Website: walmart
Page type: store-pickup
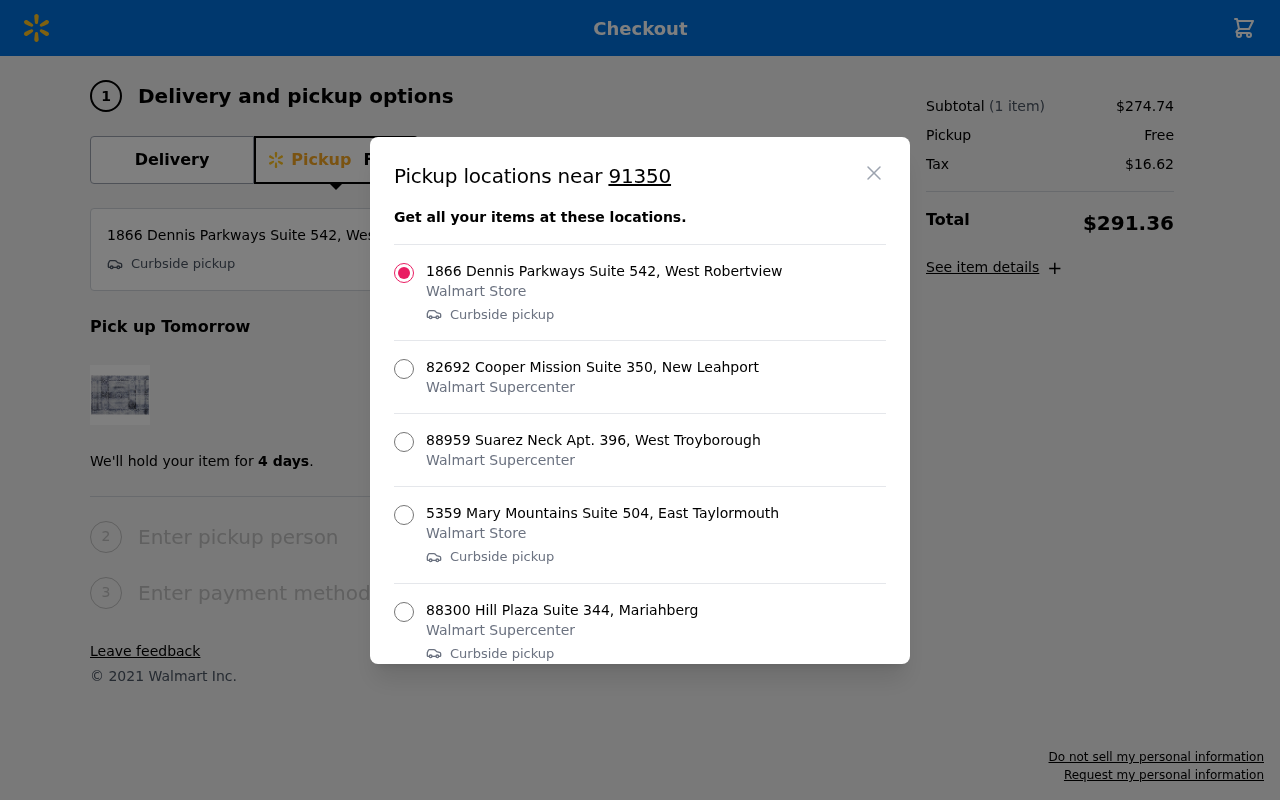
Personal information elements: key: PII_LOCATION1_CITY
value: West Robertview
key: PII_LOCATION1_STREET
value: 1866 Dennis Parkways Suite 542
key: PII_LOCATION2_CITY
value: New Leahport
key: PII_LOCATION2_STREET
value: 82692 Cooper Mission Suite 350
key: PII_LOCATION3_CITY
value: West Troyborough
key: PII_LOCATION3_STREET
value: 88959 Suarez Neck Apt. 396
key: PII_LOCATION4_CITY
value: East Taylormouth
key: PII_LOCATION4_STREET
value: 5359 Mary Mountains Suite 504
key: PII_LOCATION5_CITY
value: Mariahberg
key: PII_LOCATION5_STREET
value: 88300 Hill Plaza Suite 344
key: PII_POSTCODE
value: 91350
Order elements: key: ORDER_NUM_ITEMS
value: (1 item)
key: ORDER_SUBTOTAL
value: $274.74
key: ORDER_SHIPPING_COST
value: Free
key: ORDER_TAX
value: $16.62
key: ORDER_TOTAL
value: $291.36